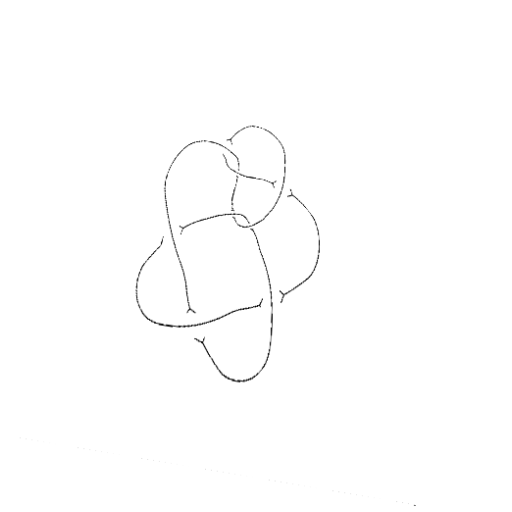
Crossing number: 8